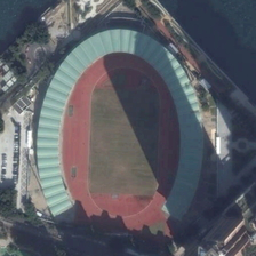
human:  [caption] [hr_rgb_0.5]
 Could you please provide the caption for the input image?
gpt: There is a big stadium with vegetation around it.

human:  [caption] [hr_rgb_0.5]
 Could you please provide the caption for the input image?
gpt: It is a large stadium surrounded by vegetation regularly.

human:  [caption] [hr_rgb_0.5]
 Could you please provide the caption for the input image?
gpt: Plants around the stadium

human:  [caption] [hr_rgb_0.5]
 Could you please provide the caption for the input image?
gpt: surrounded by vegetation regularly is a great stadium.

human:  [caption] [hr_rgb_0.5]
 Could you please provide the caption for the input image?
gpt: Surrounded by vegetation is a grand stadium.